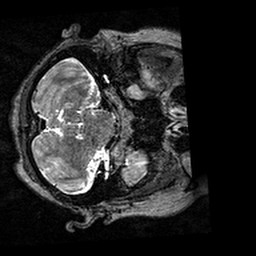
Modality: T2w
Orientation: axial
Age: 67
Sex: female
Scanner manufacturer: siemens
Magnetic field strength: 3 T
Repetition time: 3.2 s
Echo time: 0.567 s